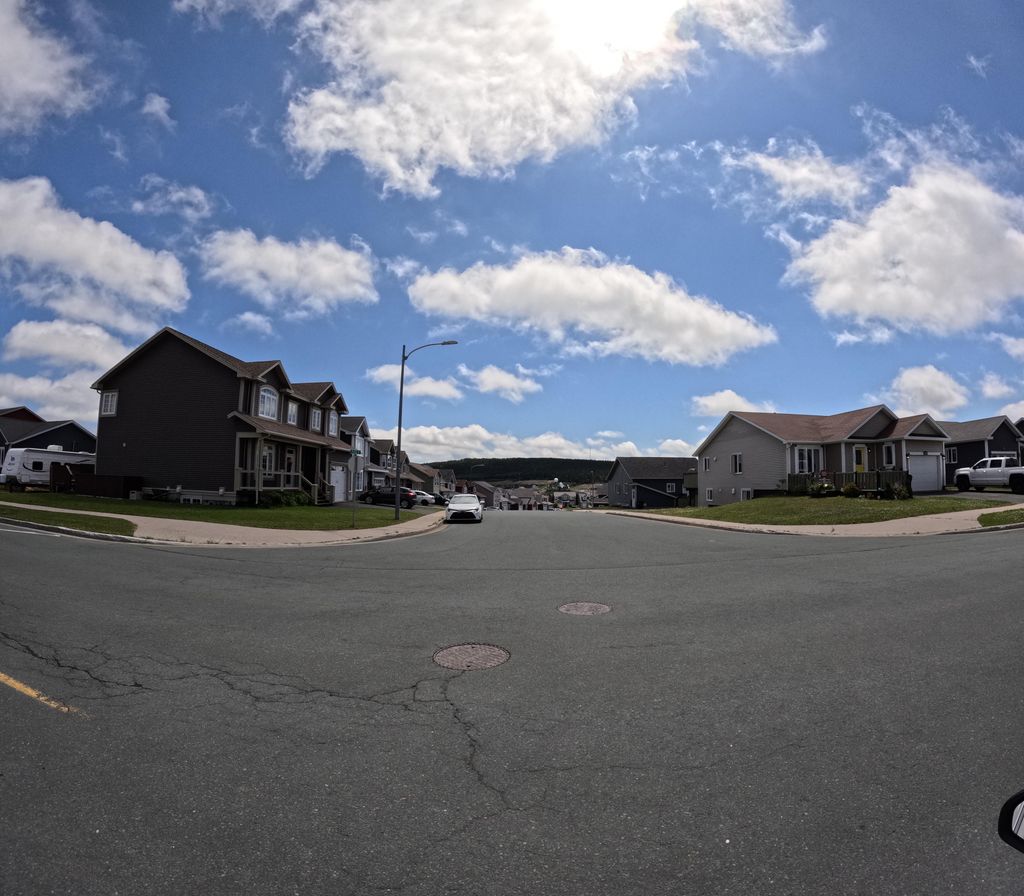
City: st_johns